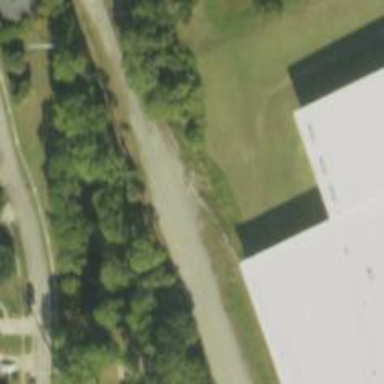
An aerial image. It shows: Rail spur service.